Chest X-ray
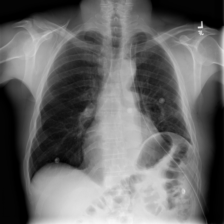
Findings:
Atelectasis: negative
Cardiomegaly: negative
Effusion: negative
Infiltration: negative
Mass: negative
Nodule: negative
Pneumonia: negative
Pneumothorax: negative
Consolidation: negative
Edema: negative
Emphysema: negative
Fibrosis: negative
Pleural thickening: negative
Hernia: negative